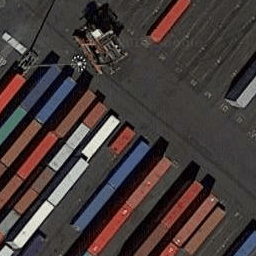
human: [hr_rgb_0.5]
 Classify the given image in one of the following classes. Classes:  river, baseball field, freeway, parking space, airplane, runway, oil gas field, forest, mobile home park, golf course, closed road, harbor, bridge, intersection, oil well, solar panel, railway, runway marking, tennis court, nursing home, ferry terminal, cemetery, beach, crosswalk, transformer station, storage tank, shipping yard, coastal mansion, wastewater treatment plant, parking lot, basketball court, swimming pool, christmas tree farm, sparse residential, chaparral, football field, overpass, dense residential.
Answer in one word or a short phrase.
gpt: shipping yard